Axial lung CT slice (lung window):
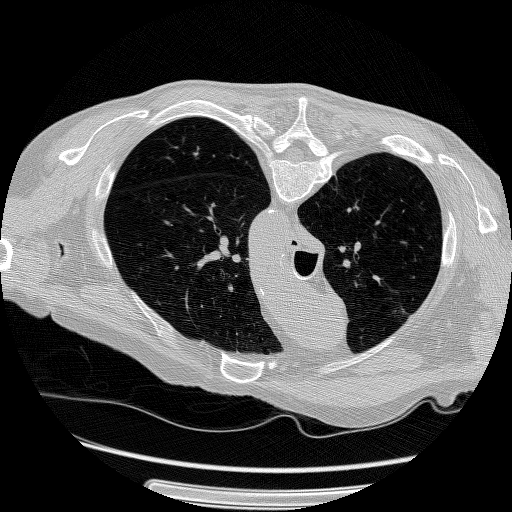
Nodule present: no